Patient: sex M, age 32
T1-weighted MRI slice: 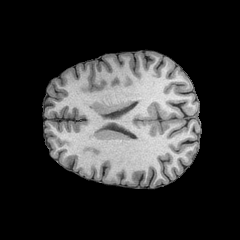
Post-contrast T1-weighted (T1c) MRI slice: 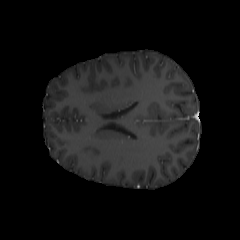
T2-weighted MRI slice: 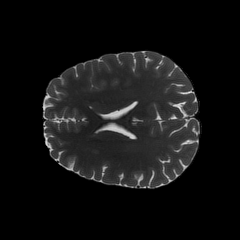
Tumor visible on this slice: no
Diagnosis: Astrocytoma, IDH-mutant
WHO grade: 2